Question: How make a a filled polygon using SplineCurve in Three.js
I had tried to to feed point list to make a Three.Shape but it doesnt work because of some problem with the triangulation "Unable to triangulate polygon". I know spline act as curve not as path that can be closed. So is there any way I can fill the lower part of the spline with a different color for the image shown below.
I want the spline to be cut the back side of the box. Is there anyway I can fill the lower and upper portion of the curve with different material or color.
I dont know the spline approach is good here. If not please correct me
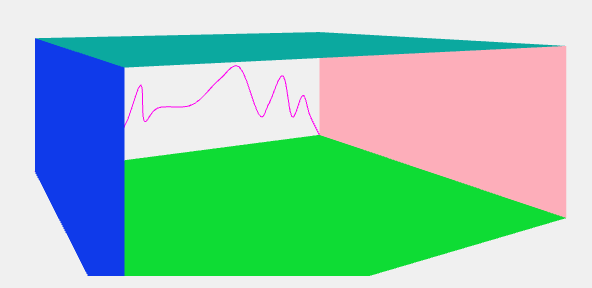
Answer: Curve :
'''
var line = new THREE.SplineCurve(
[
new THREE.Vector2( 30, 12),
new THREE.Vector2( 40, 20),
new THREE.Vector2( 60, 40),
new THREE.Vector2( 10, 60),
new THREE.Vector2( 25, 80)
]);
'''
Shape :
'''
var shape = new THREE.Shape(line.getSpacedPoints(100));
'''
Shape geometry and mesh :
'''
var geometry = new THREE.ShapeGeometry( shape );
var mesh = THREE.SceneUtils.createMultiMaterialObject( geometry, [ new THREE.MeshLambertMaterial( { color: 0xeeeeee } )] );
'''
Second possible approach is to create custom geometry and color faces. Custom geometry you can create with <URL> and export or add vertices and faces yourself.